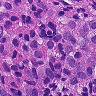
Metastatic tissue present: yes